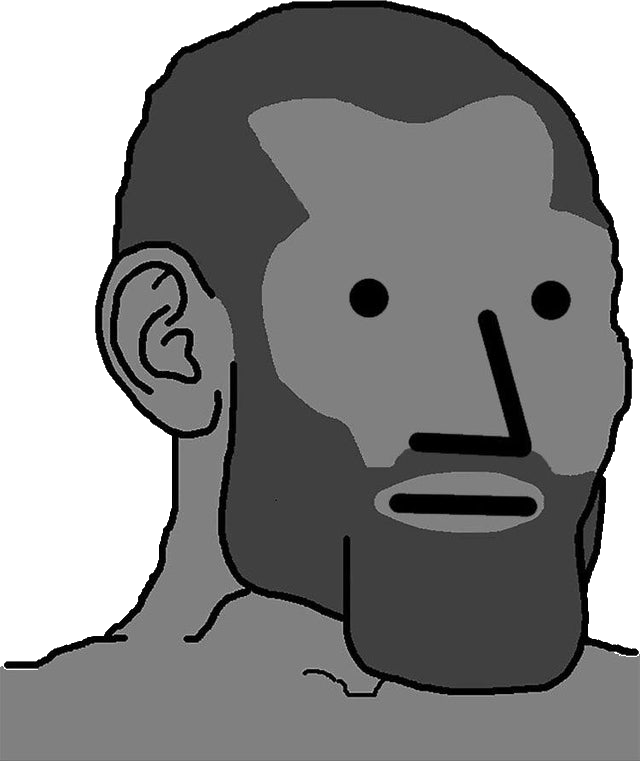
Label: 5_NPC